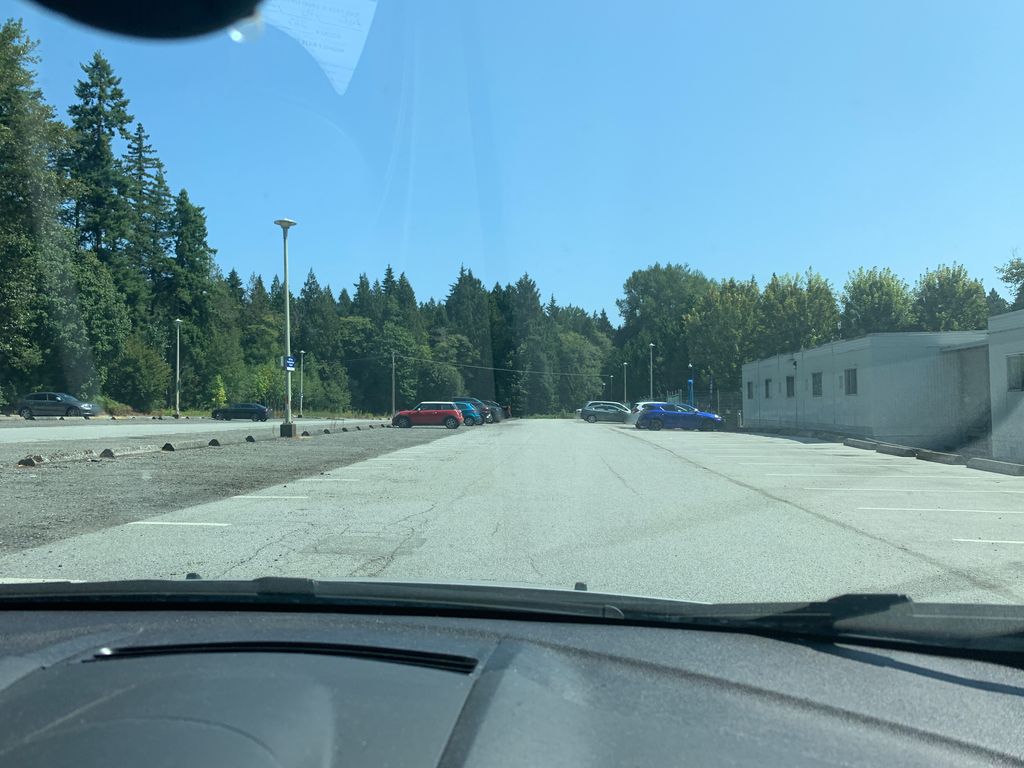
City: vancouver